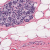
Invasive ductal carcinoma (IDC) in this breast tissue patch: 0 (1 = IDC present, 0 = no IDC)